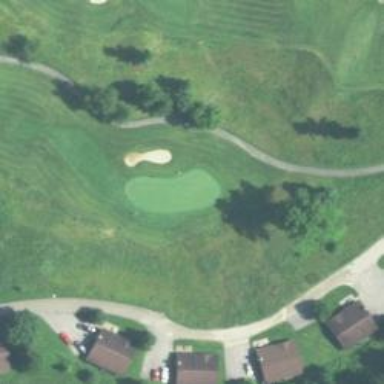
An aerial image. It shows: Golf hole.